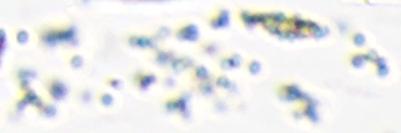
Label: Phaeocystis